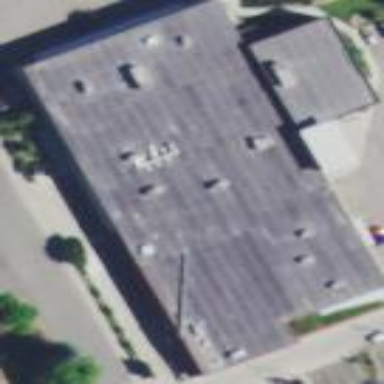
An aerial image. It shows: Building used as fitness center.